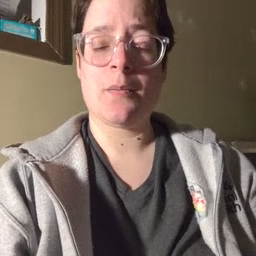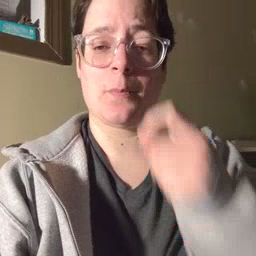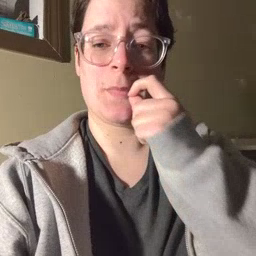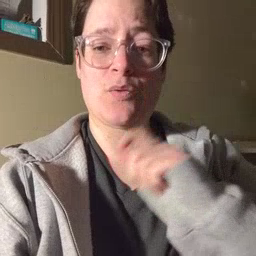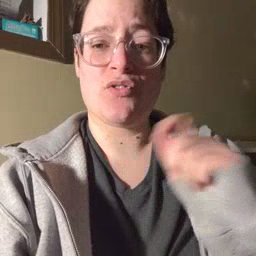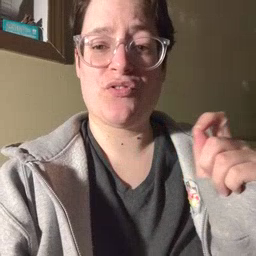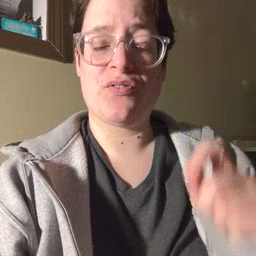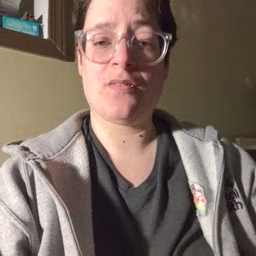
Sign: pencil